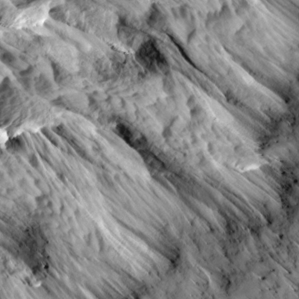
Label: non_frost